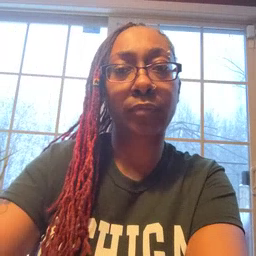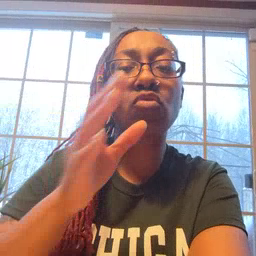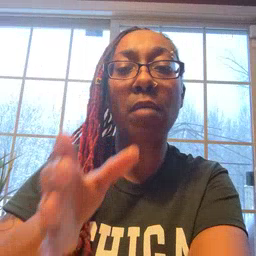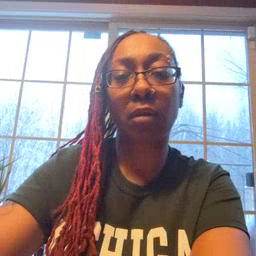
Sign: grandma